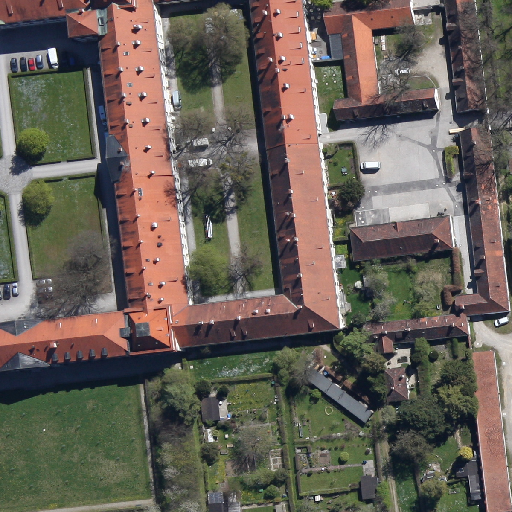
Referring expression: car in the parking area